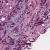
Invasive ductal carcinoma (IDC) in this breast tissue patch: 1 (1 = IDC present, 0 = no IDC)